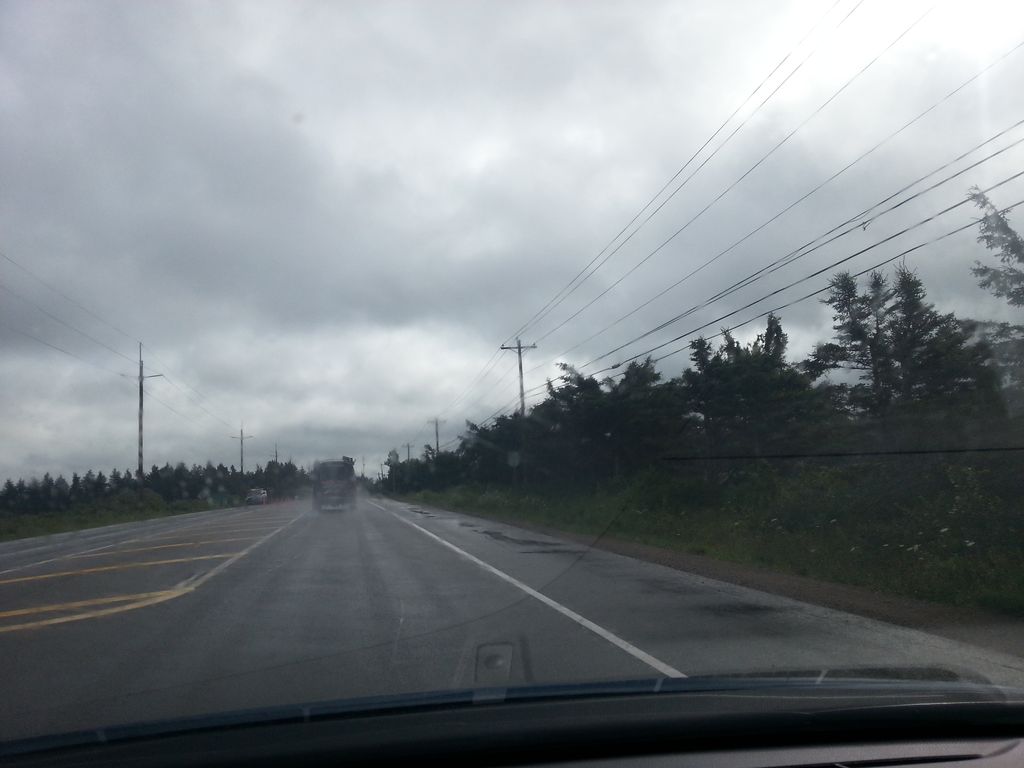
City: charlottetown